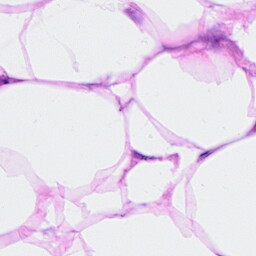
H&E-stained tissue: Breast